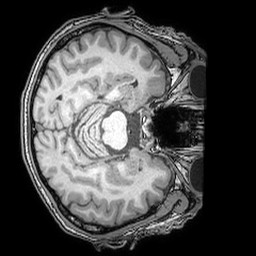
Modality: T1w
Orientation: axial
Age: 41
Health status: ill
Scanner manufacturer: philips
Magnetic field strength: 3 T
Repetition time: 0.007 s
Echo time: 0.0035 s